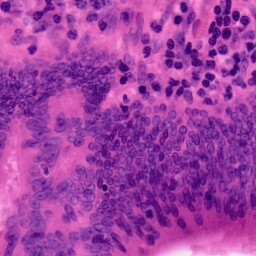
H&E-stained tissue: Colon